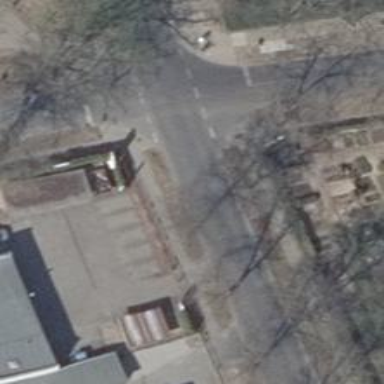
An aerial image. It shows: Unmarked crossing on the road.